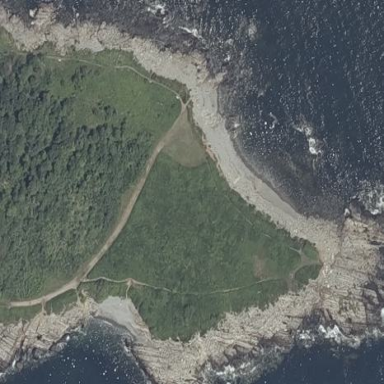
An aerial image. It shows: Tidal area with bare rock formations. The landcover mainly consists of bedrock.